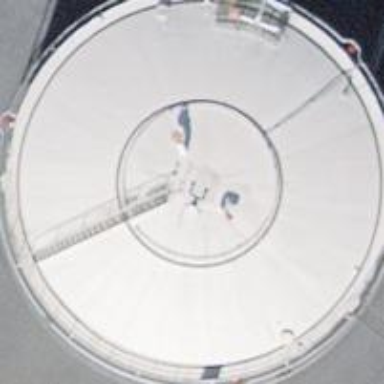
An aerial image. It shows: Storage tank created as man-made structure.